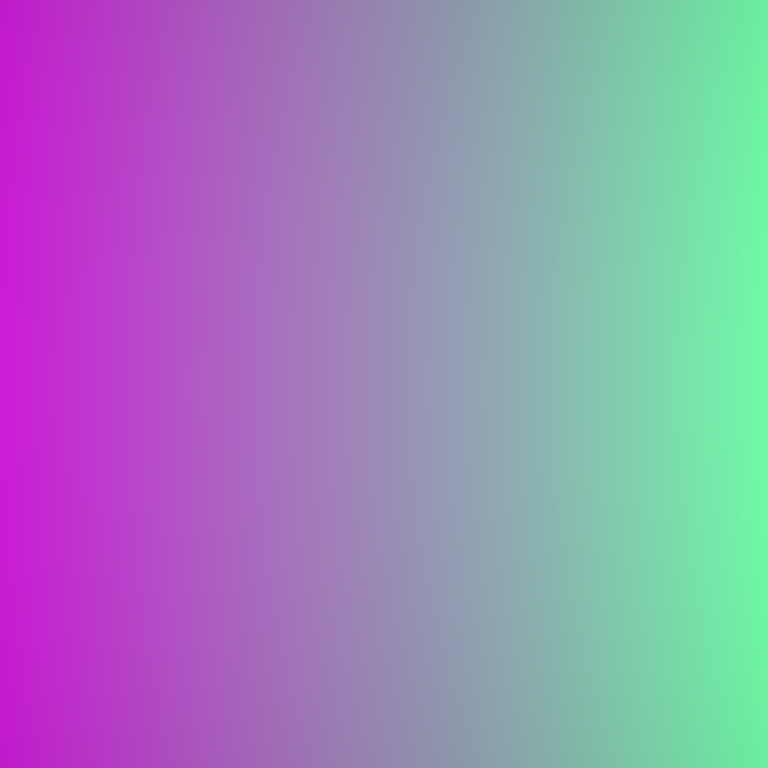
Abstract light effect, smooth gradient from violet to green, calm atmosphere, soft blend, no room, no furniture, no objects.